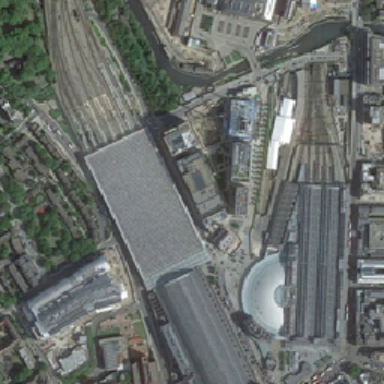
There are railway stations near rivers and forests and some buildings .